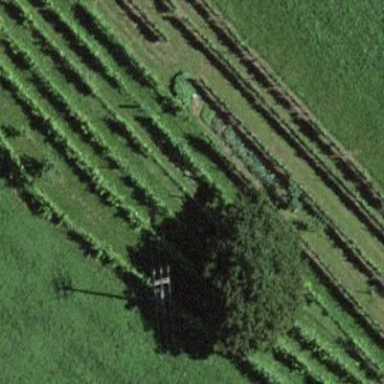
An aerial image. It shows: Beautiful vineyard in the countryside.